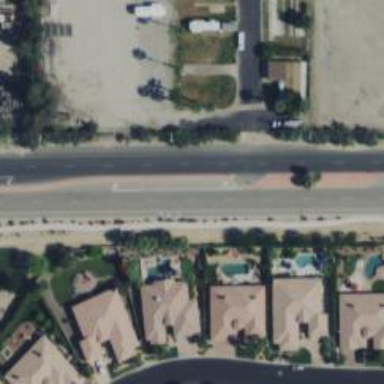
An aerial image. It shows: Asphalt road with secondary link designation.